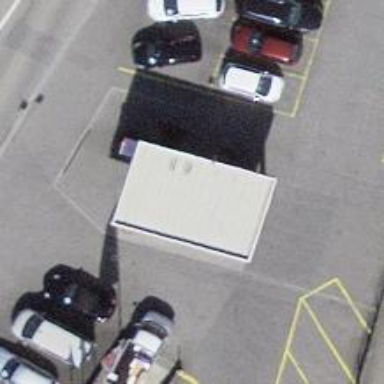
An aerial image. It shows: Fuel station.